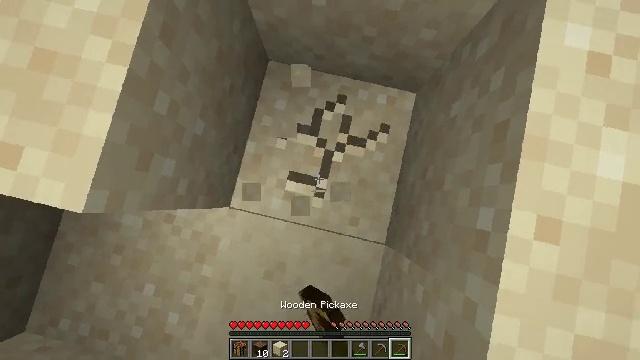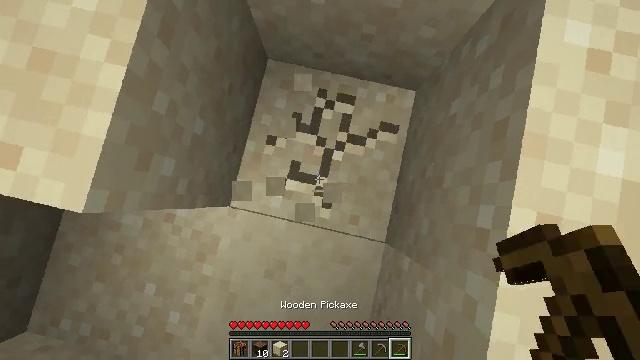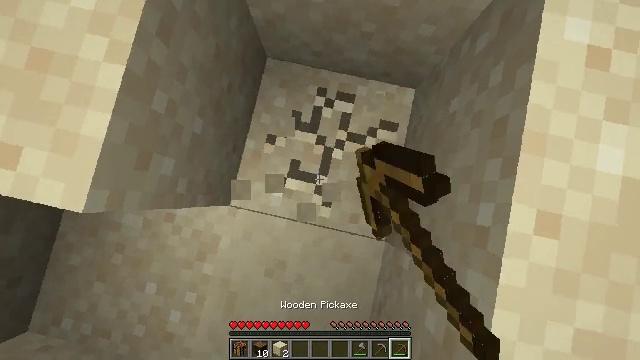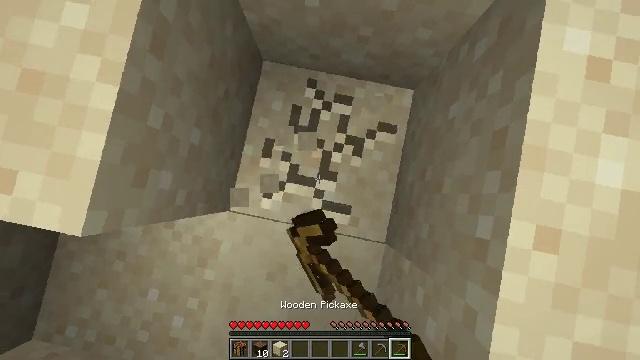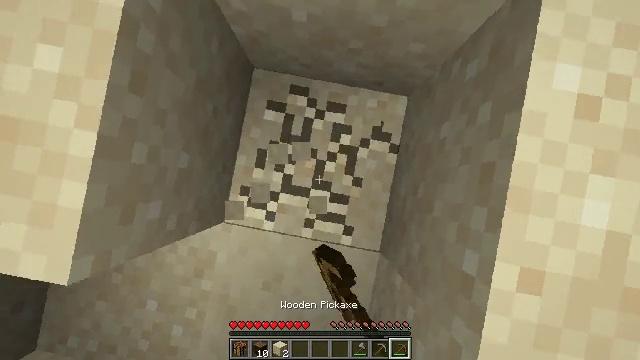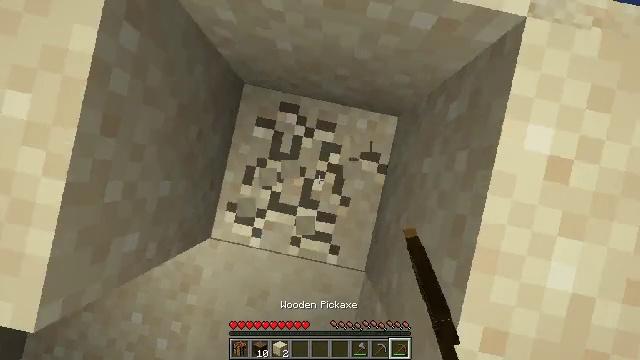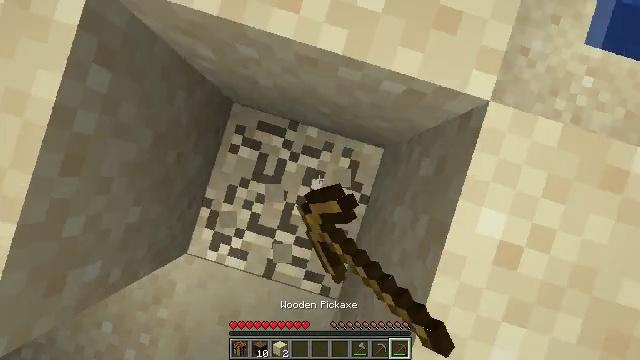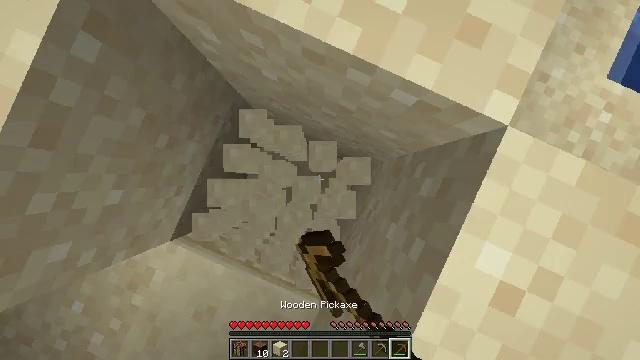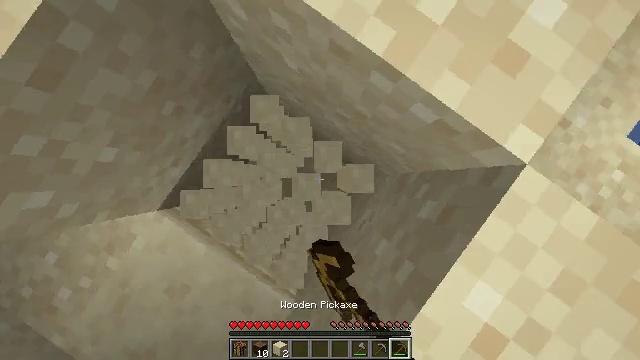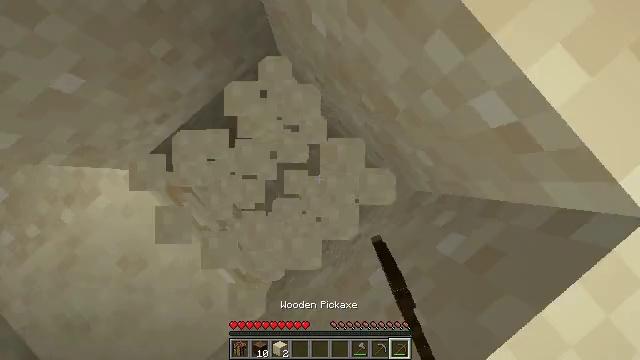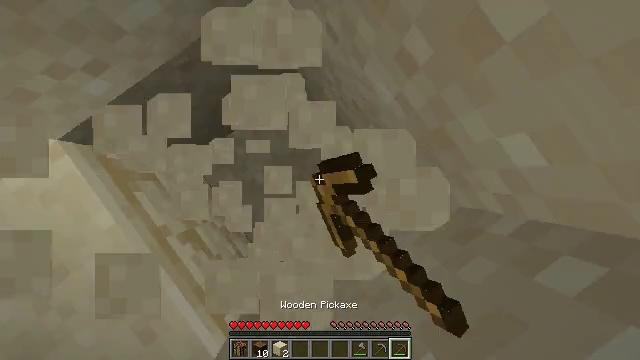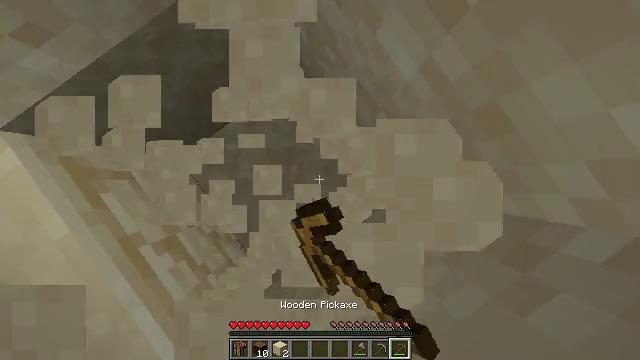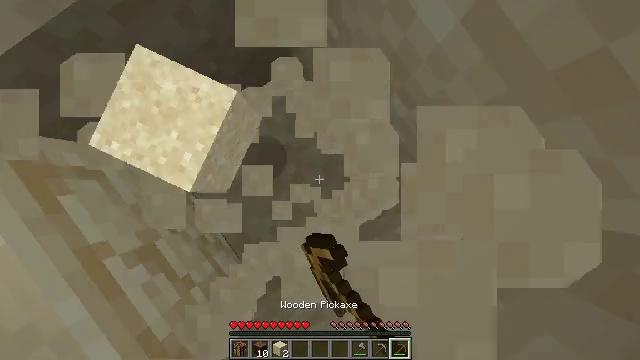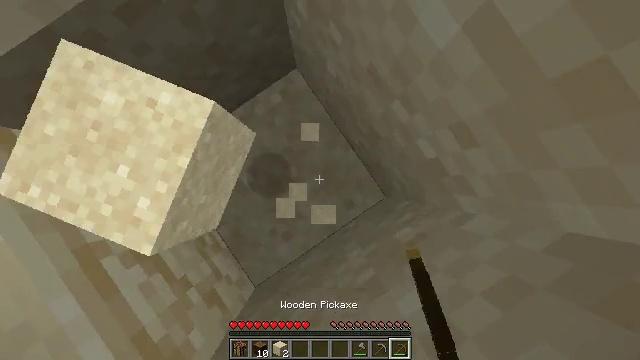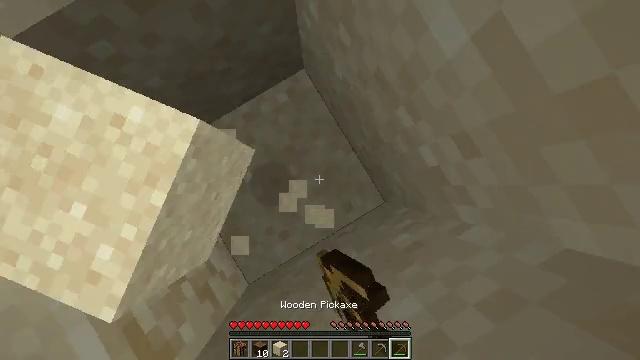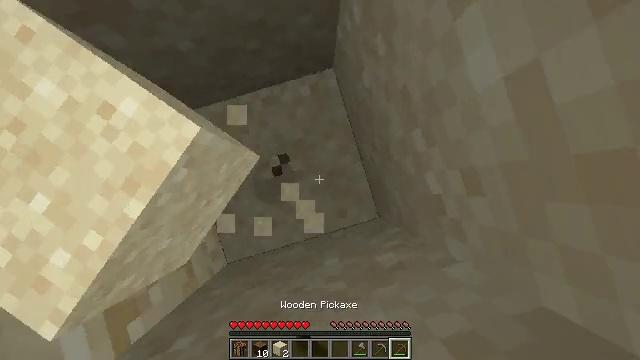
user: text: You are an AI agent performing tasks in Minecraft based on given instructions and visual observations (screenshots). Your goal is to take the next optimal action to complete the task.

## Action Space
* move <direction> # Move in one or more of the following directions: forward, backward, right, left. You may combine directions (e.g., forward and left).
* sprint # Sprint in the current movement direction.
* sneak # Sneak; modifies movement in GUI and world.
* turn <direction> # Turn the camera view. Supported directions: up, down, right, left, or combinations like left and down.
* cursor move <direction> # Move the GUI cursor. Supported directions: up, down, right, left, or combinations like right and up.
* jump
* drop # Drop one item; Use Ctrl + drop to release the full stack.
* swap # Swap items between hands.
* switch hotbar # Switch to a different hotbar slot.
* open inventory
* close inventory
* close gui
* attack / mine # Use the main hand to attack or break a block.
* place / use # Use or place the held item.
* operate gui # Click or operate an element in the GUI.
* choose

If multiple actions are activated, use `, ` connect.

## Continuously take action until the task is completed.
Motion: motion action
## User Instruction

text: Gather sand from the desert.
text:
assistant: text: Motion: attack / mine
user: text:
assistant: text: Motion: attack / mine
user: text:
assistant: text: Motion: move forward, turn right and down, attack / mine
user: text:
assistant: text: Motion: move forward and move right, turn down, attack / mine
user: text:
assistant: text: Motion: move forward and move right, turn left and down, attack / mine
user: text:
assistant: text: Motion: move right, turn left and down, attack / mine
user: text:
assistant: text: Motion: turn left and down, attack / mine
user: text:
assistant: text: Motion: turn left and down, attack / mine
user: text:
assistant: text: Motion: turn left, attack / mine
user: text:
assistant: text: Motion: turn left, attack / mine
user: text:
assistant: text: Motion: attack / mine
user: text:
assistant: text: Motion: attack / mine
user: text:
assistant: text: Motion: turn left, attack / mine
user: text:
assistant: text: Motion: turn left, attack / mine
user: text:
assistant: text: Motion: turn left, attack / mine
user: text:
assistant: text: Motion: turn left, attack / mine
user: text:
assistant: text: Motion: turn left, attack / mine
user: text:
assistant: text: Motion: turn left, attack / mine
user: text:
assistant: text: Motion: turn left, attack / mine
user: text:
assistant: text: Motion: attack / mine
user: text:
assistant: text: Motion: attack / mine
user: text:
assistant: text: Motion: attack / mine
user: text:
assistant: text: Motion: attack / mine
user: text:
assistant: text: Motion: attack / mine
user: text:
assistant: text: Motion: attack / mine
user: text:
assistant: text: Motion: attack / mine
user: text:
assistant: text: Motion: attack / mine
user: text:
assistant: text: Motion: attack / mine
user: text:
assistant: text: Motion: attack / mine
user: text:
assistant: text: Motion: attack / mine